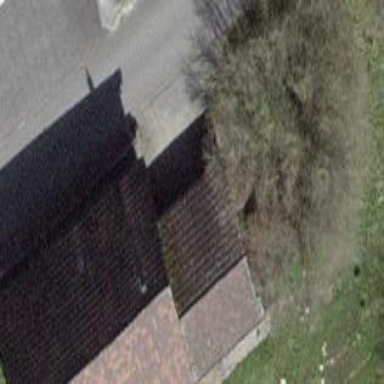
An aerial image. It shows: Building with tiled roof.